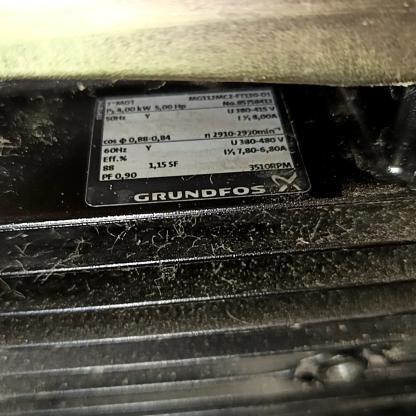
Klasa: tabliczka-znamionowa